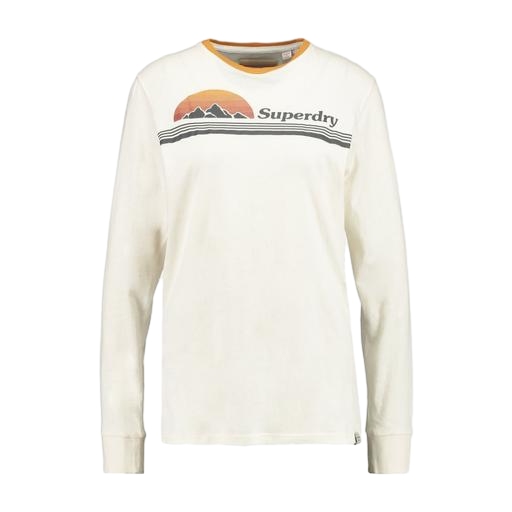
ls jersey tee, ls tee, longsleeve t-shirt, white background